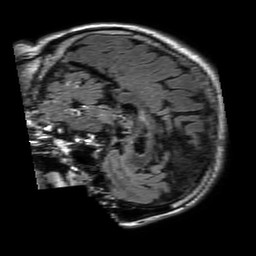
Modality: FLAIR
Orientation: sagittal
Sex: male
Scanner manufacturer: philips
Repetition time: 11 s
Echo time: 0.125 s